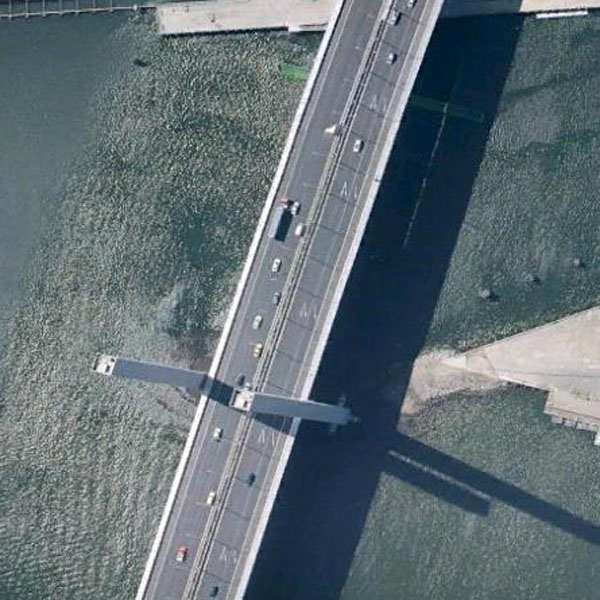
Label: Bridge